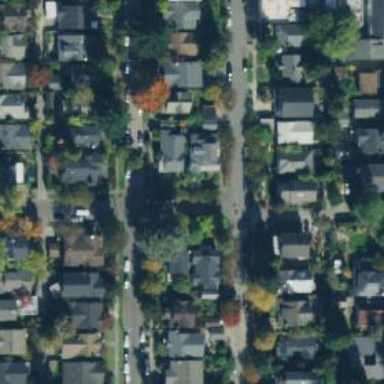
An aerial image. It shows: Residential road with separate sidewalk.